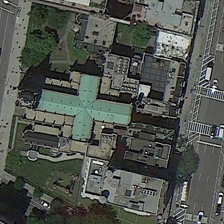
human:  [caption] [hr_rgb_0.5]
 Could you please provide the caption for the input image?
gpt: a church with several green trees are between two parallel roads .

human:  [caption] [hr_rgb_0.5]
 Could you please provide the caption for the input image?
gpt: a church with several green trees are between two parallel roads .

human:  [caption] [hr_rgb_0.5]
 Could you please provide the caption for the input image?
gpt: a church with several green trees are between two parallel roads .

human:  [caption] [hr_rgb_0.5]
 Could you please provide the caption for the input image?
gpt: a church with several green trees are between two parallel roads .

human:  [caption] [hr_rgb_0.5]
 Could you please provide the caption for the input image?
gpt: a church with several green trees are between two parallel roads .